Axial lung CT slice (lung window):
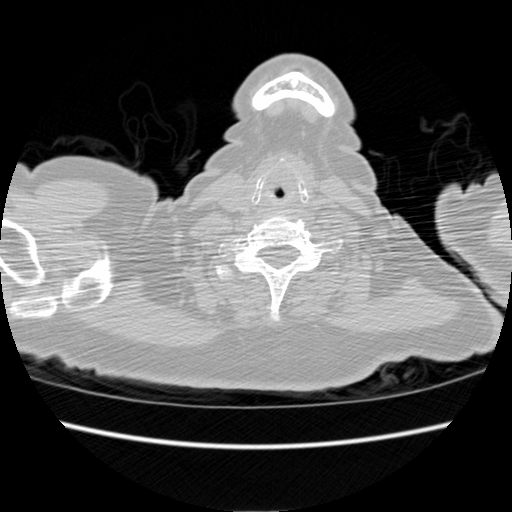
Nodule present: no